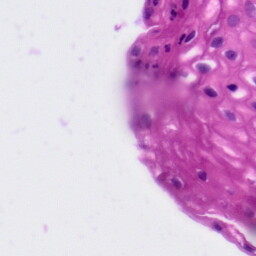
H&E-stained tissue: Tonsil